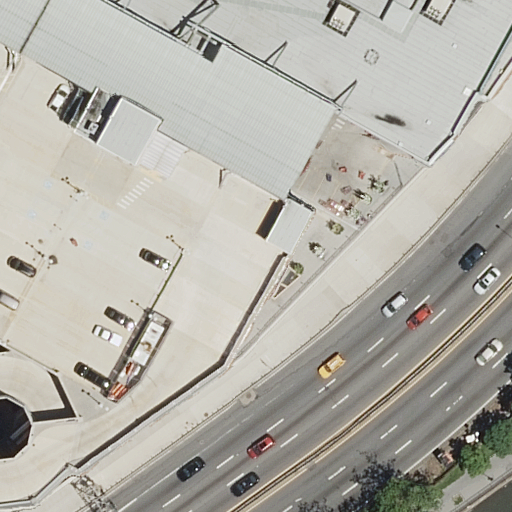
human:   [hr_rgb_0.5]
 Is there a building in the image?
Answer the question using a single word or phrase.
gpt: yes

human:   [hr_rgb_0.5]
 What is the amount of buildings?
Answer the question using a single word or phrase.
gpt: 2

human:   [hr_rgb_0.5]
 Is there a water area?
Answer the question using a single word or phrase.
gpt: yes

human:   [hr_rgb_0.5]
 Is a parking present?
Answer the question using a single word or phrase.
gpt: yes

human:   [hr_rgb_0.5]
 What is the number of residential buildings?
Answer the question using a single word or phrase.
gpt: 0

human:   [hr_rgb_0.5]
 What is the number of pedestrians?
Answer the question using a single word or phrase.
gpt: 1

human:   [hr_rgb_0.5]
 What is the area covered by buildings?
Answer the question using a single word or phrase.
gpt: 8400m2

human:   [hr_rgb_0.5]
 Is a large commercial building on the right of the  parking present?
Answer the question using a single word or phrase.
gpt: yes

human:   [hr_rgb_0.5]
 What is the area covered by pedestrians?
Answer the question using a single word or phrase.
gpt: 1826m2

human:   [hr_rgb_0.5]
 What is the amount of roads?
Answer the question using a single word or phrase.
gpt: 7

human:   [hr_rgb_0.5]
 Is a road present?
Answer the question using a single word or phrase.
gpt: yes

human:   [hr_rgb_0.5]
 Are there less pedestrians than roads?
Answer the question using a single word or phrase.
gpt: yes

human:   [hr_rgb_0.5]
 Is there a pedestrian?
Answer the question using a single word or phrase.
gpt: yes

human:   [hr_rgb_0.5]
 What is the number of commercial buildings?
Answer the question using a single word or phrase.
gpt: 1

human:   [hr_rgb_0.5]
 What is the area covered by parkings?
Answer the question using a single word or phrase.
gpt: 7652m2

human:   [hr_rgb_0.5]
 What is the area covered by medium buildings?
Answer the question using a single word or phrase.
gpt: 0m2

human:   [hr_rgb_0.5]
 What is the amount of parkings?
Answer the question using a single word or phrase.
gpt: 1

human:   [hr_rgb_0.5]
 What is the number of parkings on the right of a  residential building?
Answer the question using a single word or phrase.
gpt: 0

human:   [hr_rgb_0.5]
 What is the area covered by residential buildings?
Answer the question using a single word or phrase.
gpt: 0m2

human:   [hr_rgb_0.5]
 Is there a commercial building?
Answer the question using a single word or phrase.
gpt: yes

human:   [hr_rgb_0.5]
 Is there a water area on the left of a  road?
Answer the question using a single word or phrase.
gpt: no

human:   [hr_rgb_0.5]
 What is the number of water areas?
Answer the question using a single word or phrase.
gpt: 1

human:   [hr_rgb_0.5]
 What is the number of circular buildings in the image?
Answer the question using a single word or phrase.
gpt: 0

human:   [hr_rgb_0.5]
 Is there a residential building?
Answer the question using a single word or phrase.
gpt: no

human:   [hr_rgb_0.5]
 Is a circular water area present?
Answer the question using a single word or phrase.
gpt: no

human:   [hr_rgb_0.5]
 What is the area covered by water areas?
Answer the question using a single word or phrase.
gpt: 32m2

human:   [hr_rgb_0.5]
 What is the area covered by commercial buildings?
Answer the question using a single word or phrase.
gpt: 748m2

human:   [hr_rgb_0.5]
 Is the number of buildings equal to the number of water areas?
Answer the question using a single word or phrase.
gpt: no

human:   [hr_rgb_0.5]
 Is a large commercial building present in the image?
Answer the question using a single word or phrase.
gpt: yes

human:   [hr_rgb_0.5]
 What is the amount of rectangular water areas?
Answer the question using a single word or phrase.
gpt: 1

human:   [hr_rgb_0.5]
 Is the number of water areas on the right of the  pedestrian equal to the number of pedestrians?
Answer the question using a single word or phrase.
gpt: yes

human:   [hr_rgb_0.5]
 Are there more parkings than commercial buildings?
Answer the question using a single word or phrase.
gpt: no

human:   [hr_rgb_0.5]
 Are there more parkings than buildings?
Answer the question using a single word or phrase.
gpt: no

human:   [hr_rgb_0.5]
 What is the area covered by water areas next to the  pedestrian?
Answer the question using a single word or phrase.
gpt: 32m2

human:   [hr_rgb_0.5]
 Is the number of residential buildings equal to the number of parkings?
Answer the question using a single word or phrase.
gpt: no

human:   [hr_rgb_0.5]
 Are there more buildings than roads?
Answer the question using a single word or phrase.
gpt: no

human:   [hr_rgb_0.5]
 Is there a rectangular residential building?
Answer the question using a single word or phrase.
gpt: no

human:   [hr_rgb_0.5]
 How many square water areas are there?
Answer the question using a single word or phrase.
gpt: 0

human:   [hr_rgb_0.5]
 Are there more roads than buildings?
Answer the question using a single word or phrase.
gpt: yes

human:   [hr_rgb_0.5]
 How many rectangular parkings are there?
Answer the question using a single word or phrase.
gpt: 0

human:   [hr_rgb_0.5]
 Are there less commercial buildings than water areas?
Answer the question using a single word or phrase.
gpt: no

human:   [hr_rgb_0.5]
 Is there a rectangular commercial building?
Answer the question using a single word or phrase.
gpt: no

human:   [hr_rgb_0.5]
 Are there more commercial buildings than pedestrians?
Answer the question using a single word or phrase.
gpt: no

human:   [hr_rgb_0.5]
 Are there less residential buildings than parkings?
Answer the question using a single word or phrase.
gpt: yes

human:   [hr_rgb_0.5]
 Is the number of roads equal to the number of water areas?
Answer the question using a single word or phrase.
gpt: no

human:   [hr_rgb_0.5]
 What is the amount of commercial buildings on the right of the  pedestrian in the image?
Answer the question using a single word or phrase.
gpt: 0

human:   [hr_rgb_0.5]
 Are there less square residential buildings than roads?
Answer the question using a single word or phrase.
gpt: yes

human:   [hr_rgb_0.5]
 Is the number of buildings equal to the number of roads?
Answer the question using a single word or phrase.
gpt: no

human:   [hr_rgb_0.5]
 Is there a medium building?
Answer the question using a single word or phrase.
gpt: no

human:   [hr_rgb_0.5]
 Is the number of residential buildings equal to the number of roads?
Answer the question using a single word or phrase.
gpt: no

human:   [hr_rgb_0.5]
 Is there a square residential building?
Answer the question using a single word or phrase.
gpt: no

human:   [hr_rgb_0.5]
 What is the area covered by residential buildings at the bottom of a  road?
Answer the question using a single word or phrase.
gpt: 0m2

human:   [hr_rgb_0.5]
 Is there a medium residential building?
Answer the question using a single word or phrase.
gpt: no

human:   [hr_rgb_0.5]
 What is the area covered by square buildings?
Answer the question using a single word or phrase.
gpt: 0m2

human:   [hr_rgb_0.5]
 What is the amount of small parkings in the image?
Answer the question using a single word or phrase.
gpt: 0

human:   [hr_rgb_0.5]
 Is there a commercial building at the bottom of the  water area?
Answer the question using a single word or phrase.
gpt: no

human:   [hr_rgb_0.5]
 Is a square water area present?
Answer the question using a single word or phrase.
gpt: no

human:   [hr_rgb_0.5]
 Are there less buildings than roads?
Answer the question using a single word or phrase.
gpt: yes

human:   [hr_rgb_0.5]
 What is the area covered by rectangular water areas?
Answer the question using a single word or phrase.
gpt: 32m2

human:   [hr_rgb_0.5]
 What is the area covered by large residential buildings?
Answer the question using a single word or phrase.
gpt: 0m2

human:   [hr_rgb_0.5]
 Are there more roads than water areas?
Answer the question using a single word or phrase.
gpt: yes

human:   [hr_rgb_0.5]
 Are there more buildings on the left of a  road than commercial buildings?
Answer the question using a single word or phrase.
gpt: yes

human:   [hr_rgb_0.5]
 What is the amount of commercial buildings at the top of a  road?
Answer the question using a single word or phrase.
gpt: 1

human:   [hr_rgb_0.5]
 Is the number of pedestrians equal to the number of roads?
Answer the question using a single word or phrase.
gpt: no